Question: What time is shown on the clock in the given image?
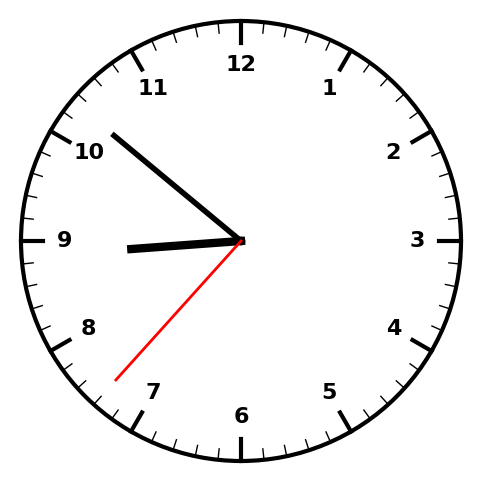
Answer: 08:51:37